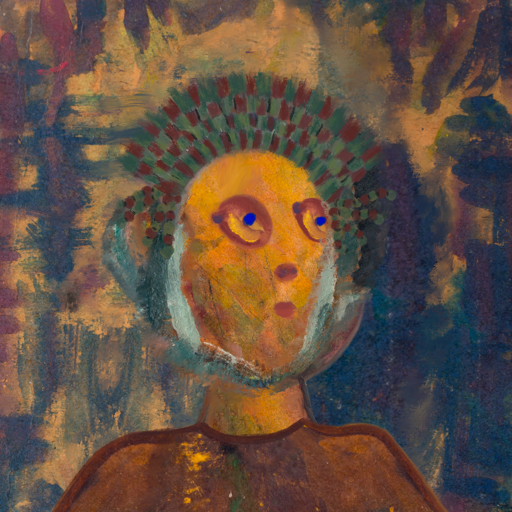
Background: InTheSun, Head And Neck Side: Gypsy_Mother, Face Side: Mother_And_Son_Son, Bust: Comrade, Hair Side: Boggyland, Head Accessory: After_Raid_Crown, Second Necklace: Blank, Necklace: Blank, Baby: Blank